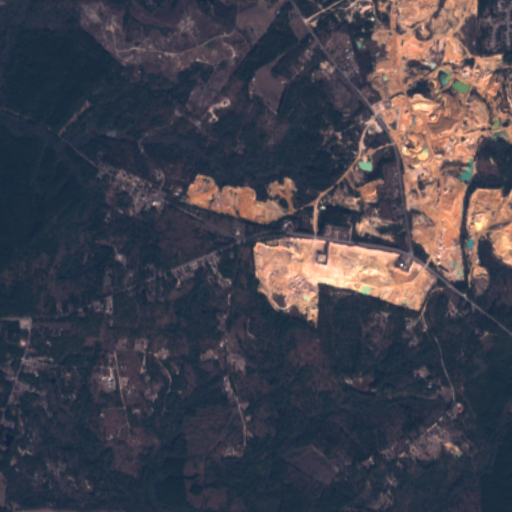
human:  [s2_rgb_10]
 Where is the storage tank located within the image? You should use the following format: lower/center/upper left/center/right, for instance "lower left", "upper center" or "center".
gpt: The storage tank is located in the center right of the image.
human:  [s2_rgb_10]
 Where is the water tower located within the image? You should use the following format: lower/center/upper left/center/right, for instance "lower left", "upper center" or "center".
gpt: The water tower is located in the center right of the image.
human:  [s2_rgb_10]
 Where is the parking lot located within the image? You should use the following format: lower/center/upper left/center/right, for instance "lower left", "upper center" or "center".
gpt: There is no parking lot in the image.